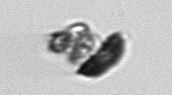
Label: detritus